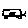
Label: car